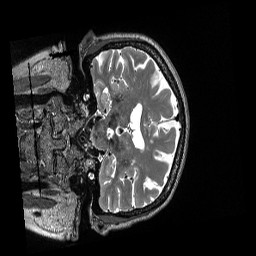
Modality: T2w
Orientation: coronal
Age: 74
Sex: female
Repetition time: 3.2 s
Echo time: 0.563 s